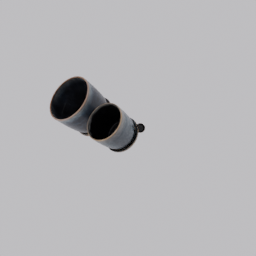
Label: decoration